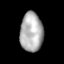
Tissue: lung
Cell type: Others
Senescence score: 0.2357
Nuclear area (px): 872
Mean DAPI intensity: 174.683